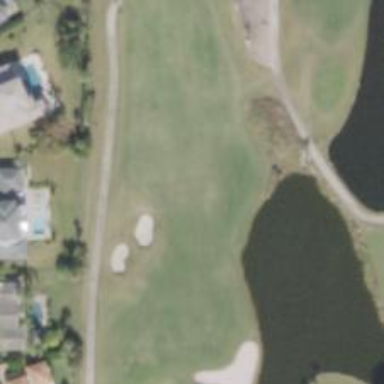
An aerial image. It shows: Golf hole.